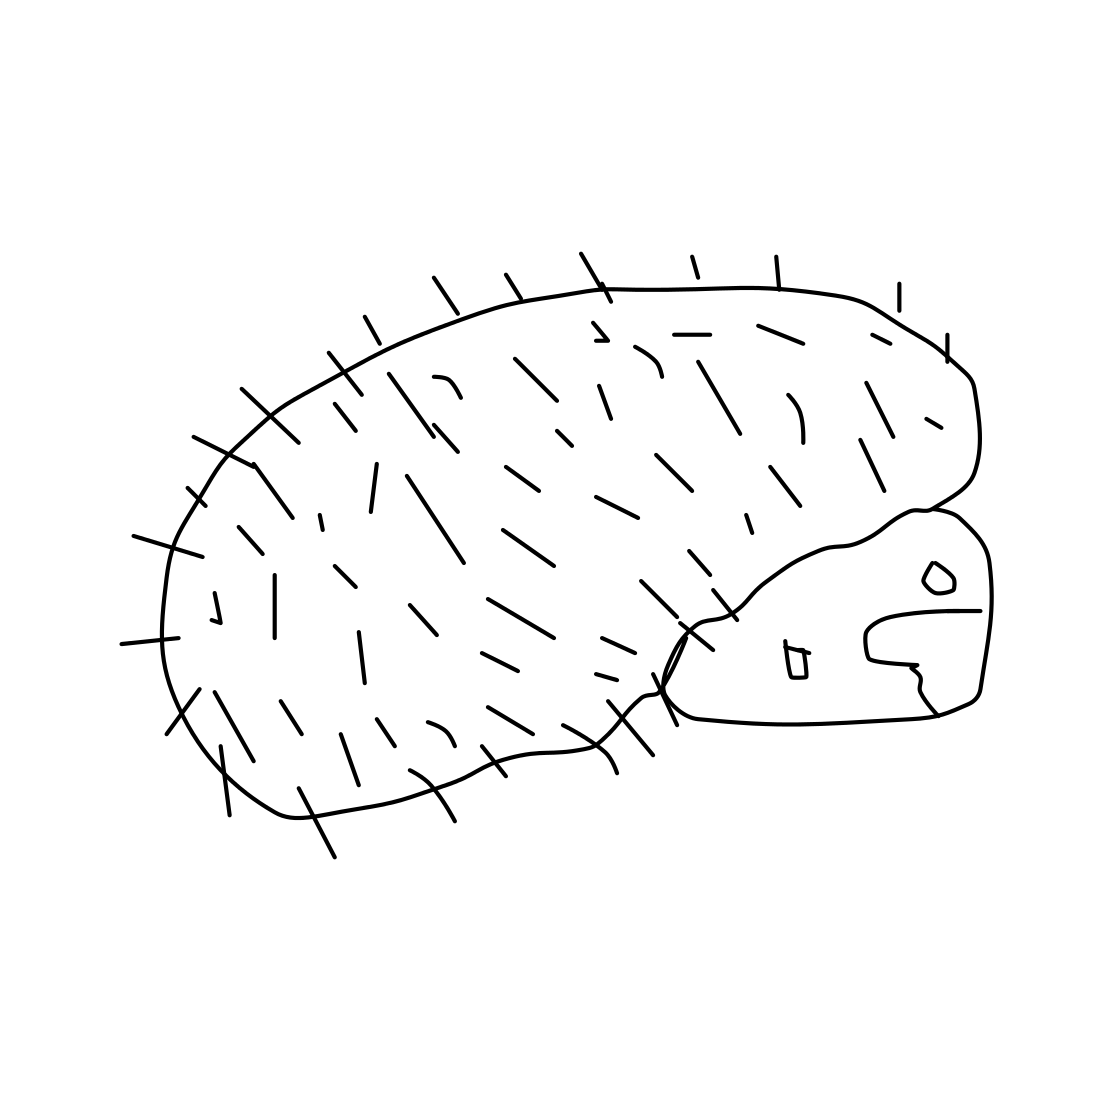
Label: hedgehog